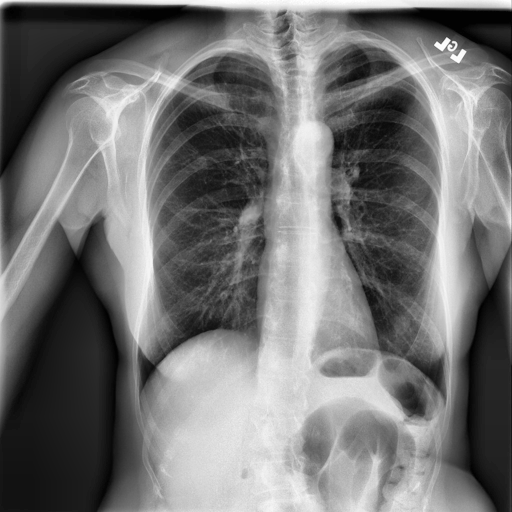
Finding: NORMAL